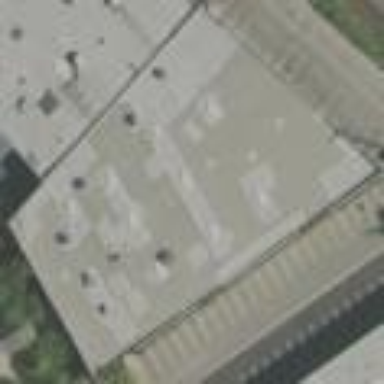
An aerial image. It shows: Warehouse.